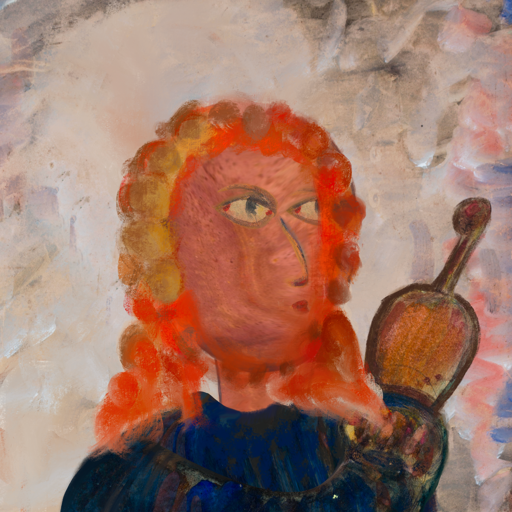
Background: Roy_Bahadur, Head And Neck Side: Mother_And_Son_Mother, Face Side: GypsyMother, Bust: Pipe, Hair Side: Rupkatha, Head Accessory: Blank, Second Necklace: Blank, Necklace: Blank, Baby: Blank